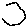
Label: hexagon